Field crop: tomato
Growth stage: 2
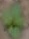
Species: solanum